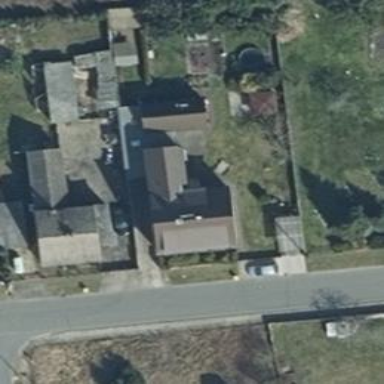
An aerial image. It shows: Simple and straightforward house.